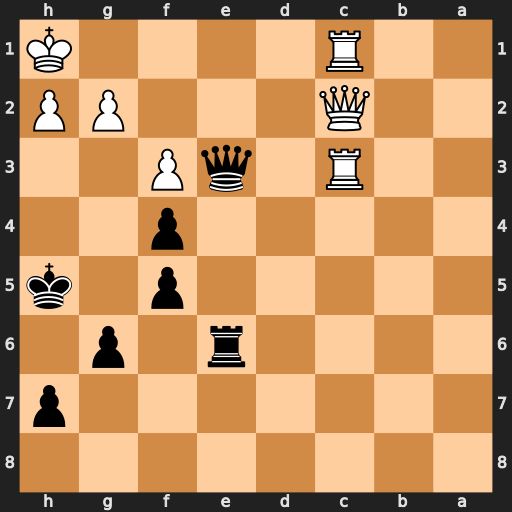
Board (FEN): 8/7p/4r1p1/5p1k/5p2/2R1qP2/2Q3PP/2R4K
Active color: b
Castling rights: -
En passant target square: -
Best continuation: Qe1+ Rxe1 Rxe1#